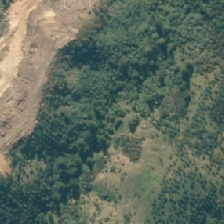
Land cover: broadleaved_indigenous_hardwood